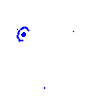
Particle: electron